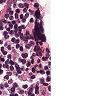
Metastatic tissue present: no